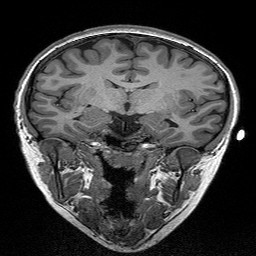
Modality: T1w
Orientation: sagittal
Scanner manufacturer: siemens
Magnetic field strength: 3 T
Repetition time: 2.3 s